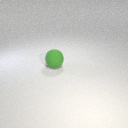
large green rubber sphere